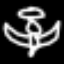
Label: angel